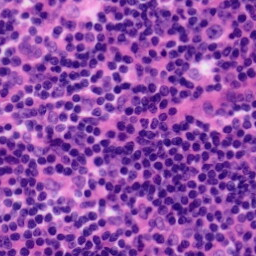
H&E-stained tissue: Tonsil